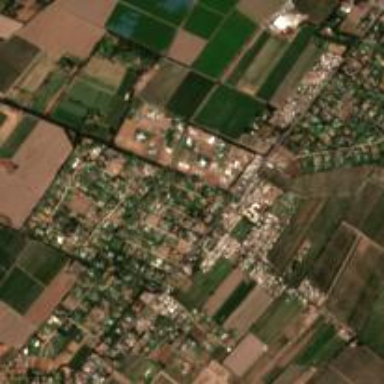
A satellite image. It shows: Village area.